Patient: sex F, age 34
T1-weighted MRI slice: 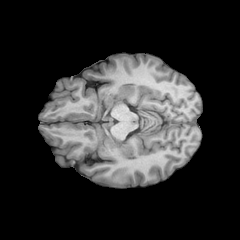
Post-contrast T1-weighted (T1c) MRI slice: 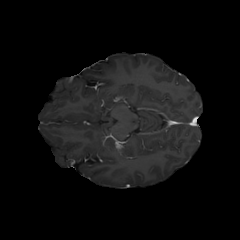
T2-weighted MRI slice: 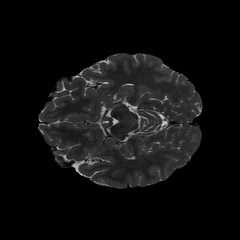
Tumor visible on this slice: no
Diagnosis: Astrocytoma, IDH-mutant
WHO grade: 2